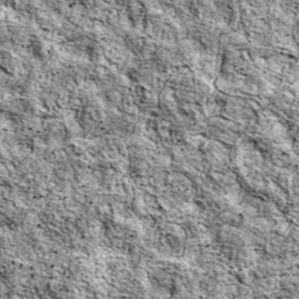
Label: non_frost